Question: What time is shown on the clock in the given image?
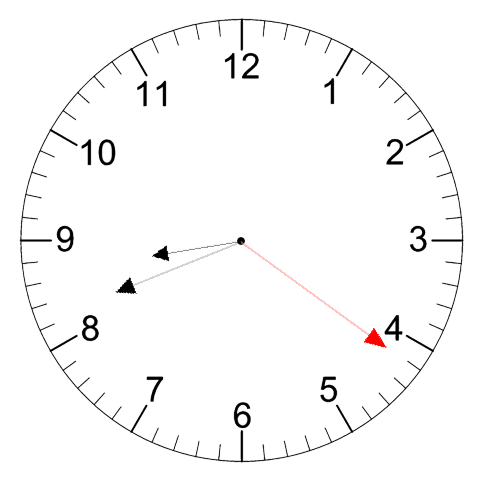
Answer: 08:41:21